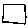
Label: square